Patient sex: F
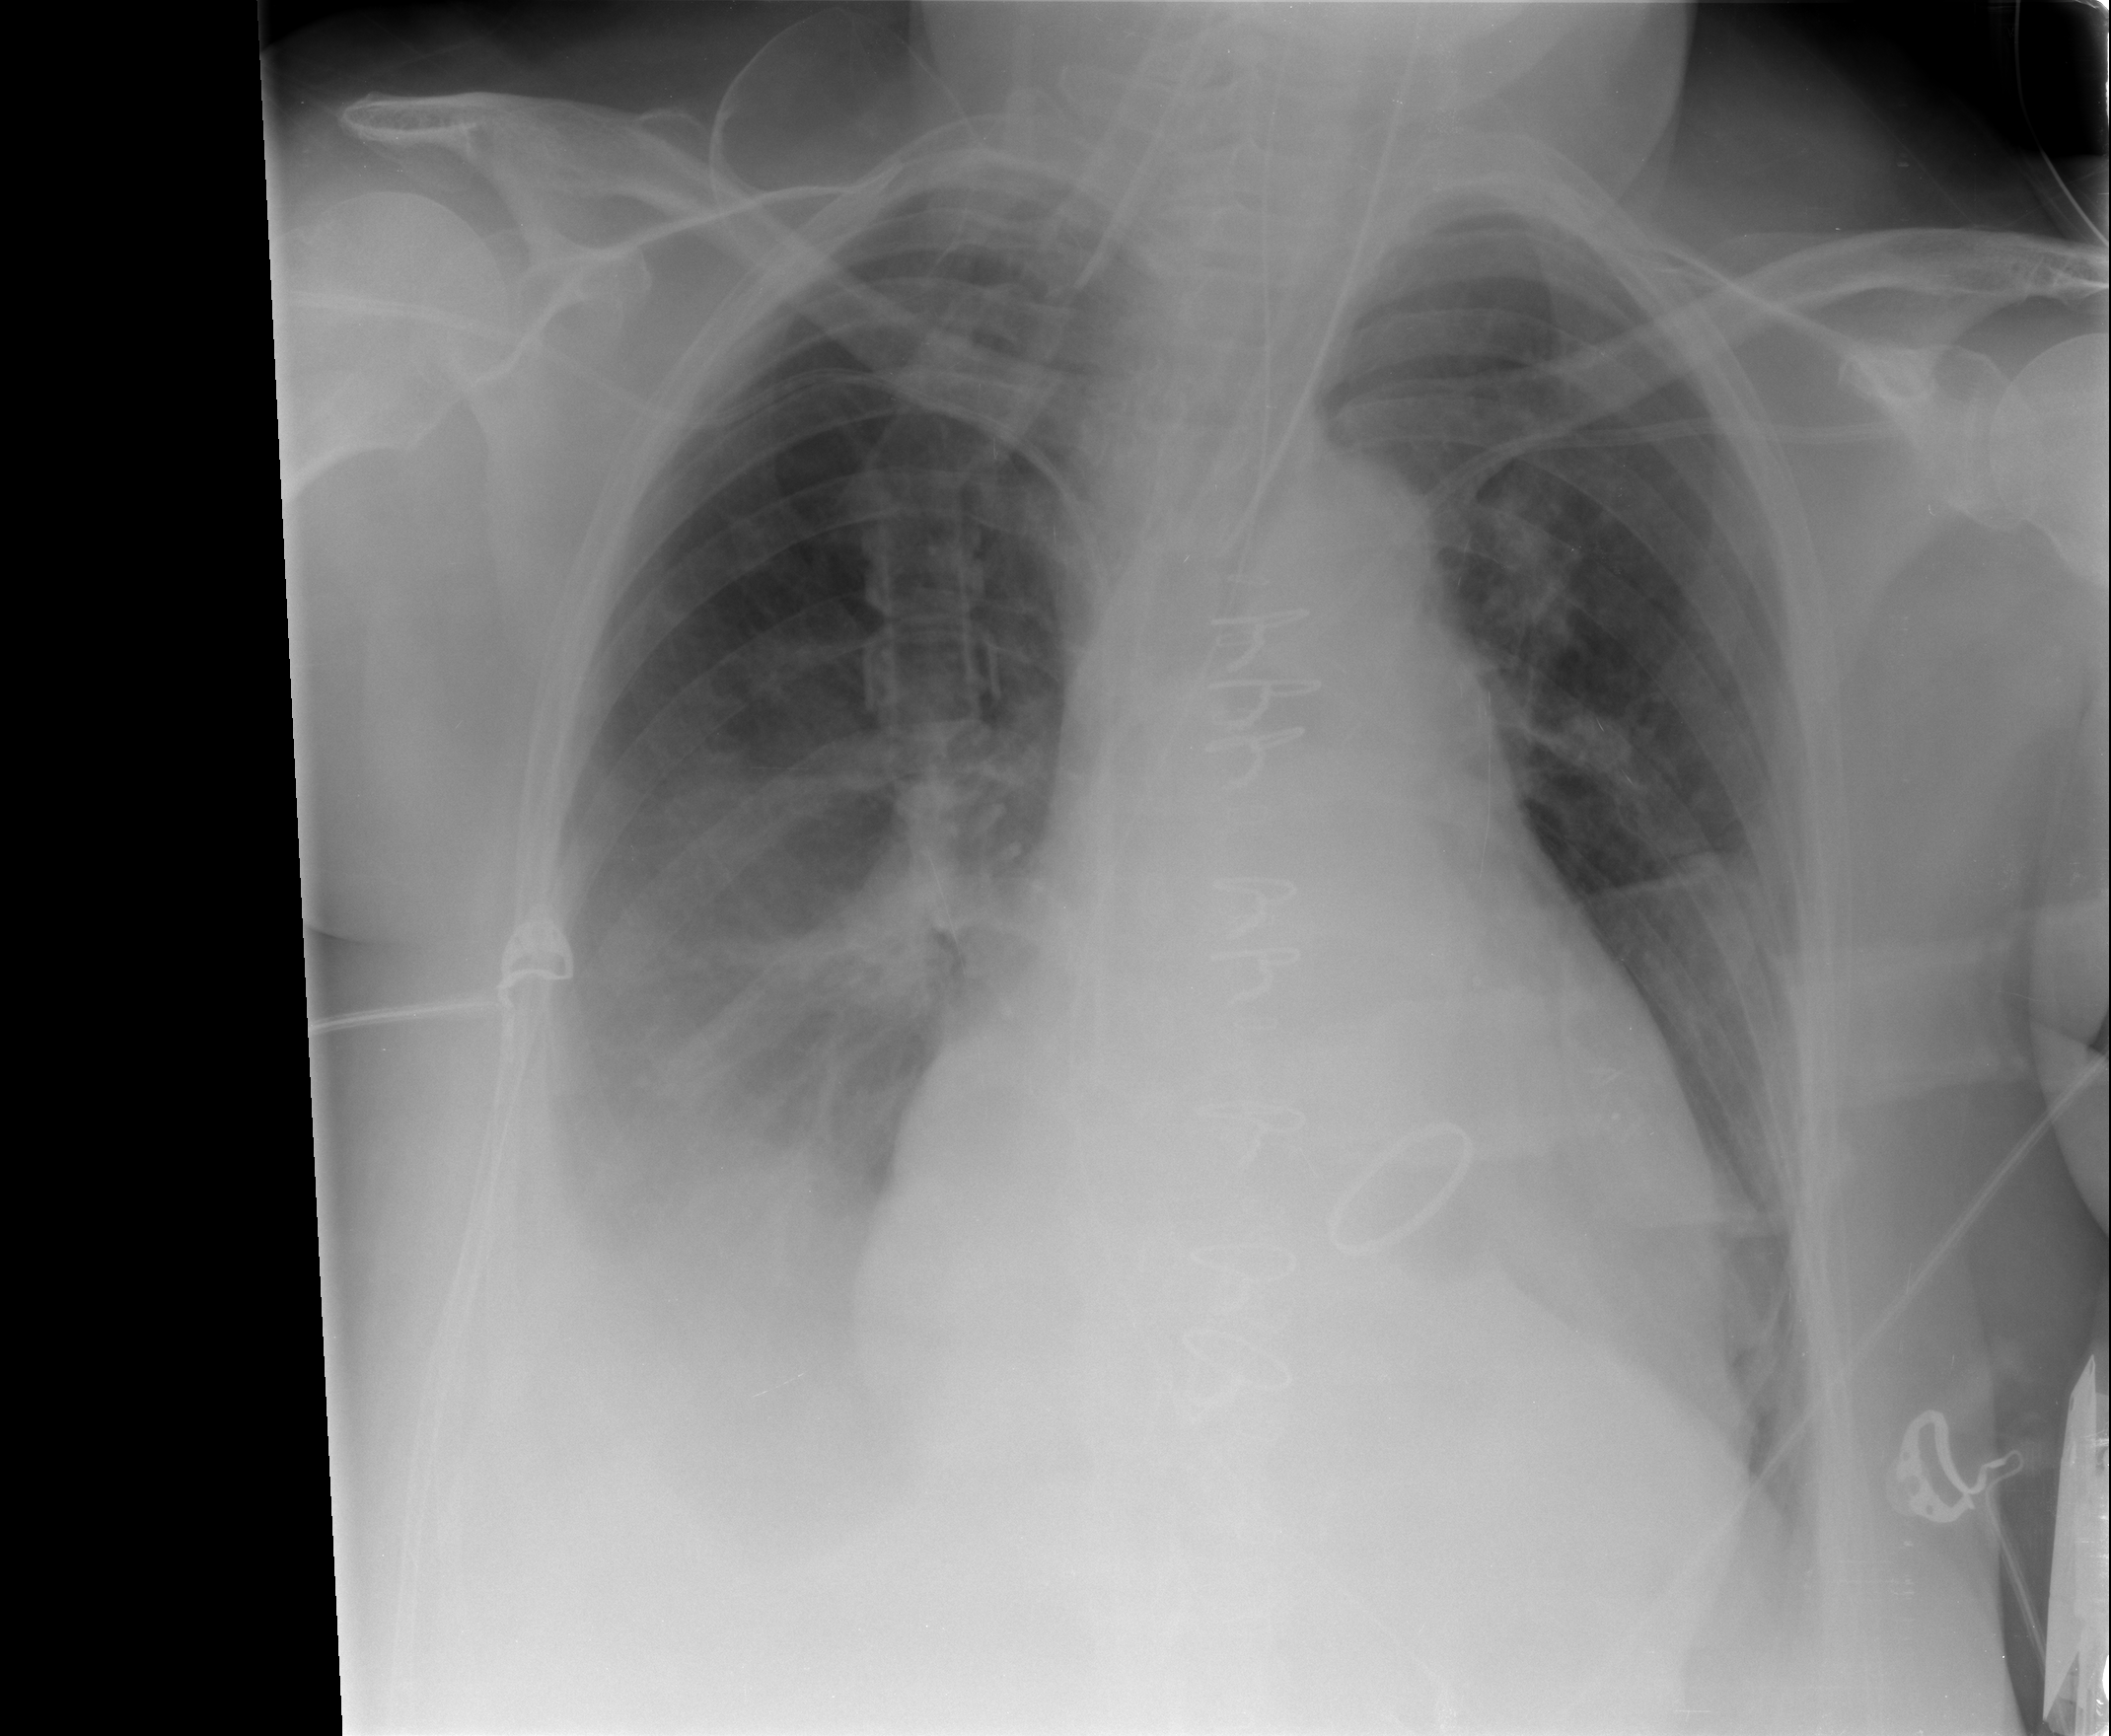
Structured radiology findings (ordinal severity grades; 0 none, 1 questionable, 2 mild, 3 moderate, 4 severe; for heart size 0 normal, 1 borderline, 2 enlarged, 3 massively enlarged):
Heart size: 2
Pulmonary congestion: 2
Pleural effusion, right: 3
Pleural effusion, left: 2
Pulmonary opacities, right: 0
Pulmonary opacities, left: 0
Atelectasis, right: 3
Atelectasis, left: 2